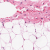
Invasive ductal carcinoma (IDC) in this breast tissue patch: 0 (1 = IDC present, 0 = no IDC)